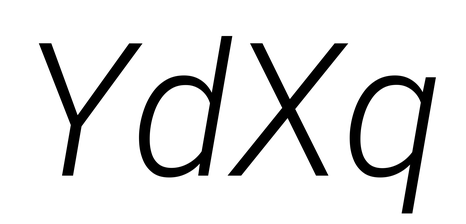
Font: Roboto-Italic_Light_Italic